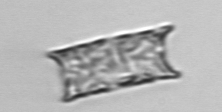
Label: Eucampia